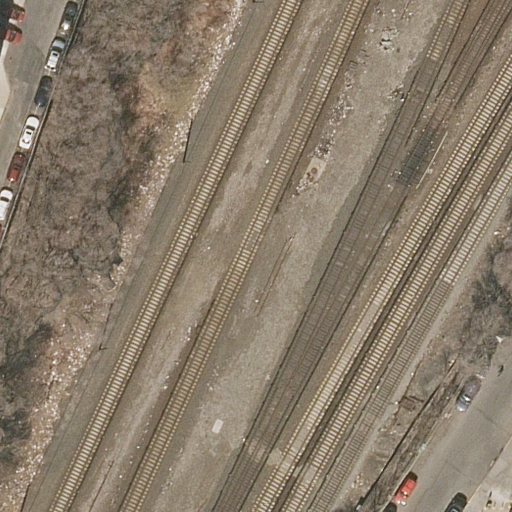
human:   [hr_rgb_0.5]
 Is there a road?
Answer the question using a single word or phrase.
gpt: yes

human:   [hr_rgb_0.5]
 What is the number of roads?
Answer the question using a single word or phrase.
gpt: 2

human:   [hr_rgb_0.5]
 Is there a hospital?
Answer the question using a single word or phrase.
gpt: yes

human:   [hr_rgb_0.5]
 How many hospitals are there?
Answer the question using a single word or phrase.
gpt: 1

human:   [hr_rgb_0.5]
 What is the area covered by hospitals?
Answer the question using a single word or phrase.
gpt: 1750m2

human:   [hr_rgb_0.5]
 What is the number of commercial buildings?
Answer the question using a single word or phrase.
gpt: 0

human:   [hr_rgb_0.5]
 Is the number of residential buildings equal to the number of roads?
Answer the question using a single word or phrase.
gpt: no

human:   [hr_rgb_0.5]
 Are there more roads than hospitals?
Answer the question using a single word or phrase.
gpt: yes

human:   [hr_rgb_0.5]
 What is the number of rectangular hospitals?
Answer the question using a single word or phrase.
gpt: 1

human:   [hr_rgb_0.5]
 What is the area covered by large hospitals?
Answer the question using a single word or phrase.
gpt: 1750m2

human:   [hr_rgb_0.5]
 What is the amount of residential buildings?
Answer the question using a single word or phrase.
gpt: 0

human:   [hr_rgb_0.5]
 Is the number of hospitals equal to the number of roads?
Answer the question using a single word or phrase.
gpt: no

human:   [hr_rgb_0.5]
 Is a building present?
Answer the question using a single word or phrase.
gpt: no

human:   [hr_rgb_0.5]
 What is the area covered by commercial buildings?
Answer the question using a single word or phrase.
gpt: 0m2

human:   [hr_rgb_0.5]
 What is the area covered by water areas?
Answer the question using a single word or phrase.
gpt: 0m2

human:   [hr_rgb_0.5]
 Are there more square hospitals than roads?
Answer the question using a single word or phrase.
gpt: no

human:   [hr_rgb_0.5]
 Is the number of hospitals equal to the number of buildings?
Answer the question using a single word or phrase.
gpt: no

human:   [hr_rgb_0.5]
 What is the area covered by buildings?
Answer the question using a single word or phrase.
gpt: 0m2

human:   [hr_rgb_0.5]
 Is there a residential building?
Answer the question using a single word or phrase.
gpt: no

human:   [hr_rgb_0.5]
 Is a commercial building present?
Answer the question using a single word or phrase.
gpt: no

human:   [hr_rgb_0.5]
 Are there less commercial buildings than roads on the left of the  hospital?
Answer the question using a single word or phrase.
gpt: yes

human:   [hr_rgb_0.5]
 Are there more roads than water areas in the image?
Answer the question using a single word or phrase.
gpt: yes

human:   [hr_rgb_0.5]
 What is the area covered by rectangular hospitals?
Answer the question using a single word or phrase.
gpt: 1750m2

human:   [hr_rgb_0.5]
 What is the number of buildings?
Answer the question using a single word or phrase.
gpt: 0

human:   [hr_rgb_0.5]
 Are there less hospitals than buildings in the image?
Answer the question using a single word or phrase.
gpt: no

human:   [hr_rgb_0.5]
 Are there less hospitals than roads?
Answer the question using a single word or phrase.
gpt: yes

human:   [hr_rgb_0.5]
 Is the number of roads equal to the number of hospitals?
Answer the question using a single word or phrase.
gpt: no

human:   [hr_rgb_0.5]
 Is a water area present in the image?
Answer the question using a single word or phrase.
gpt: no

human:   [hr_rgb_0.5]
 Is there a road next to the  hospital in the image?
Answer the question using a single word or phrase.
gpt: yes

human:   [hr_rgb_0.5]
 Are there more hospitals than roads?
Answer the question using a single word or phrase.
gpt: no

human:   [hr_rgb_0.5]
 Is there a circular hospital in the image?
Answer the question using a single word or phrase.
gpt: no

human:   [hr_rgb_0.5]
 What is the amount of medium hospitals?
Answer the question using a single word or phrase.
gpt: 0

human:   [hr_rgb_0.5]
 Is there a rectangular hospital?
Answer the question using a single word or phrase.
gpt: yes

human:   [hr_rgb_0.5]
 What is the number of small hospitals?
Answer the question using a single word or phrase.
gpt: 0

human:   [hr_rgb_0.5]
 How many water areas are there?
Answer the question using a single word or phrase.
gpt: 0

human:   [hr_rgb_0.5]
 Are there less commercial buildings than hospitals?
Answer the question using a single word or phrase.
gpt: yes

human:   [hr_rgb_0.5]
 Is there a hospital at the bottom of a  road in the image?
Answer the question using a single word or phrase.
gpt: yes

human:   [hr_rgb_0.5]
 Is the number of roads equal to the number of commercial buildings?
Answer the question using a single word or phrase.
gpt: no

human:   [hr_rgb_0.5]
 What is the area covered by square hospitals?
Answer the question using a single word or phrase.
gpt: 0m2

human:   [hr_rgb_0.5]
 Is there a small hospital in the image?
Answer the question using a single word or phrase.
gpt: no

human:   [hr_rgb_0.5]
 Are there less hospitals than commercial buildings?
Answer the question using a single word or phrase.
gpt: no

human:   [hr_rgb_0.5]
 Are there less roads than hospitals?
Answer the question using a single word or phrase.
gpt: no

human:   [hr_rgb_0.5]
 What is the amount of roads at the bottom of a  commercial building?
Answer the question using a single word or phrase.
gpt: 0

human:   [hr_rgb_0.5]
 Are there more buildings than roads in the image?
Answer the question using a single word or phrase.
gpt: no

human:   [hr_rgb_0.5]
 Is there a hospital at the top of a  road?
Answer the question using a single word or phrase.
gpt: no

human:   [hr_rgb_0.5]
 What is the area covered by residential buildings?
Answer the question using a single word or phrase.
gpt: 0m2

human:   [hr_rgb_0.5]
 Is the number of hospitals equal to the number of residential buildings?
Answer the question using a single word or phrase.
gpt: no

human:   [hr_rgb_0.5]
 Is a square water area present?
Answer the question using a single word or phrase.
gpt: no

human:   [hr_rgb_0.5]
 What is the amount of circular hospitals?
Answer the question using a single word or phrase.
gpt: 0

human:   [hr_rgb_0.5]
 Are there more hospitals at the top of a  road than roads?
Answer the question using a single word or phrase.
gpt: no

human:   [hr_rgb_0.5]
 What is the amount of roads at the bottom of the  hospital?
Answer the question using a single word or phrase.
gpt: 0

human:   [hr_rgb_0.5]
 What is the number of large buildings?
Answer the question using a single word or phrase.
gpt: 0

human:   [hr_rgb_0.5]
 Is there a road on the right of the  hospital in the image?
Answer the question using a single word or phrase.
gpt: yes

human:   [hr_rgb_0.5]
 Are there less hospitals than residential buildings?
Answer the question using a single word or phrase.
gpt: no

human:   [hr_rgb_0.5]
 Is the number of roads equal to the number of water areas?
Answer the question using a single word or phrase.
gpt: no

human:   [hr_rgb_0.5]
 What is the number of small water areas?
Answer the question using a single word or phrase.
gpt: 0

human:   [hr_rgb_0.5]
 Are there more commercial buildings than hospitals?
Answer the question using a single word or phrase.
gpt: no

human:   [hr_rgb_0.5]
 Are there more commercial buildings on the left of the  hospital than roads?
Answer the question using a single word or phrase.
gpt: no

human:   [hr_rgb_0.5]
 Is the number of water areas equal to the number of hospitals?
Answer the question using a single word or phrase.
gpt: no

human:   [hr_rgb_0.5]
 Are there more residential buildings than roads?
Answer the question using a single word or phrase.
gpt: no

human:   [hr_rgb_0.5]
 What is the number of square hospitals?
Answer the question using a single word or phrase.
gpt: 0

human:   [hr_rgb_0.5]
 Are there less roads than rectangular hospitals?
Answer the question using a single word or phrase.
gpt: no

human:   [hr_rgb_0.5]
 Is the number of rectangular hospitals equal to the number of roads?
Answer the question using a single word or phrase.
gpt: no

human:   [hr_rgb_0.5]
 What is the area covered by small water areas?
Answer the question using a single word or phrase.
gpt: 0m2